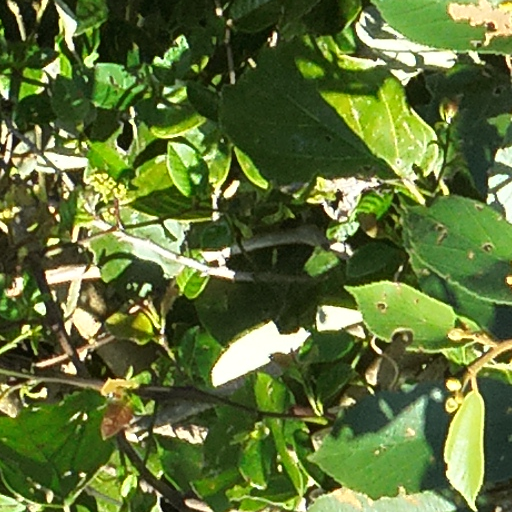
Species: Luehea seemannii
GBIF accepted scientific name: Luehea seemannii
Crown area (m\u00b2): 131.742